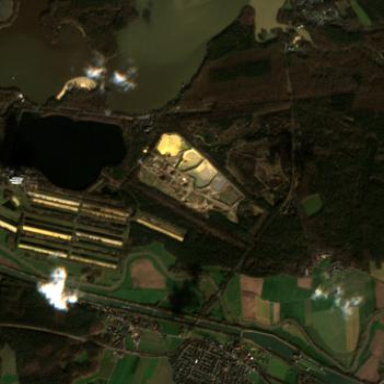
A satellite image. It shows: Industrial area used as sand pit.